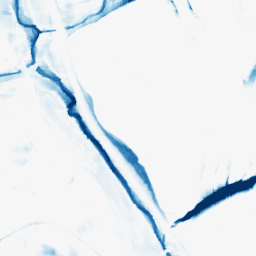
Category: morphological
Decomposition family: morphological_square
Decomposition parameters: operation: closing
size: 20
Upsampling method: sinc_hamming
Upsampling parameters: scale: 4
kernel_size: 16
Upsampling scale: 4